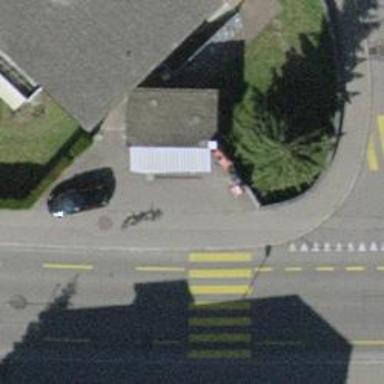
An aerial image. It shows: Kiosk.